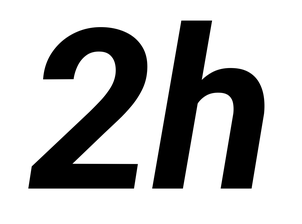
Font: Roboto-Italic_Bold_Italic